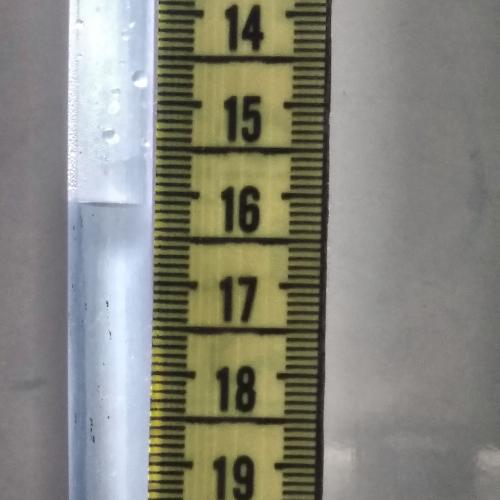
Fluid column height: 16.1 cm